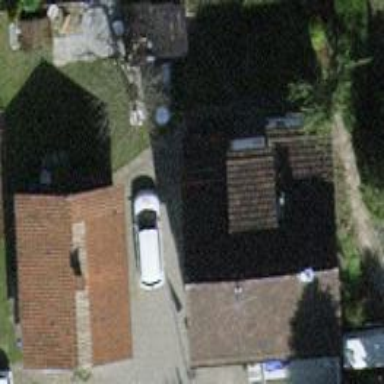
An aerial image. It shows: Building with tiled roof.